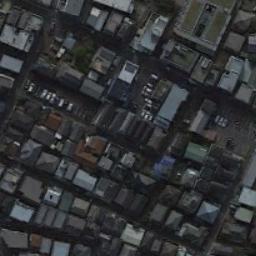
Label: residential